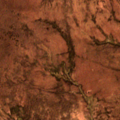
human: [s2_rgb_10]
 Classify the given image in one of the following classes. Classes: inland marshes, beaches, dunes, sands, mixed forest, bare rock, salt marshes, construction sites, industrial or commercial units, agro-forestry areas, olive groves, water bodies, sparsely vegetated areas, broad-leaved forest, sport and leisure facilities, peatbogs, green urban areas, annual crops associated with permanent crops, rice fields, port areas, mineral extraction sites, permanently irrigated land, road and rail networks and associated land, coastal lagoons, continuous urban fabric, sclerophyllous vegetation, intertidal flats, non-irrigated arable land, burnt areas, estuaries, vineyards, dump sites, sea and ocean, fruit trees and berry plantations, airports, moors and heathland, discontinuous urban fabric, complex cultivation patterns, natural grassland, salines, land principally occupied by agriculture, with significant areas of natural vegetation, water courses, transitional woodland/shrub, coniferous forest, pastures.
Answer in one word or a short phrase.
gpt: peatbogs